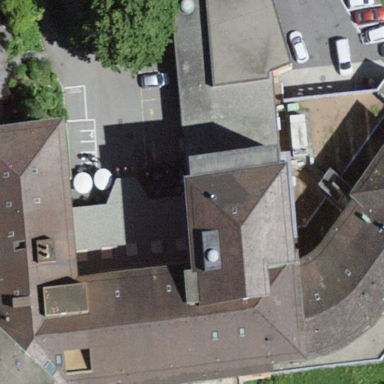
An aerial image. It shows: Hospital building.